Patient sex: M
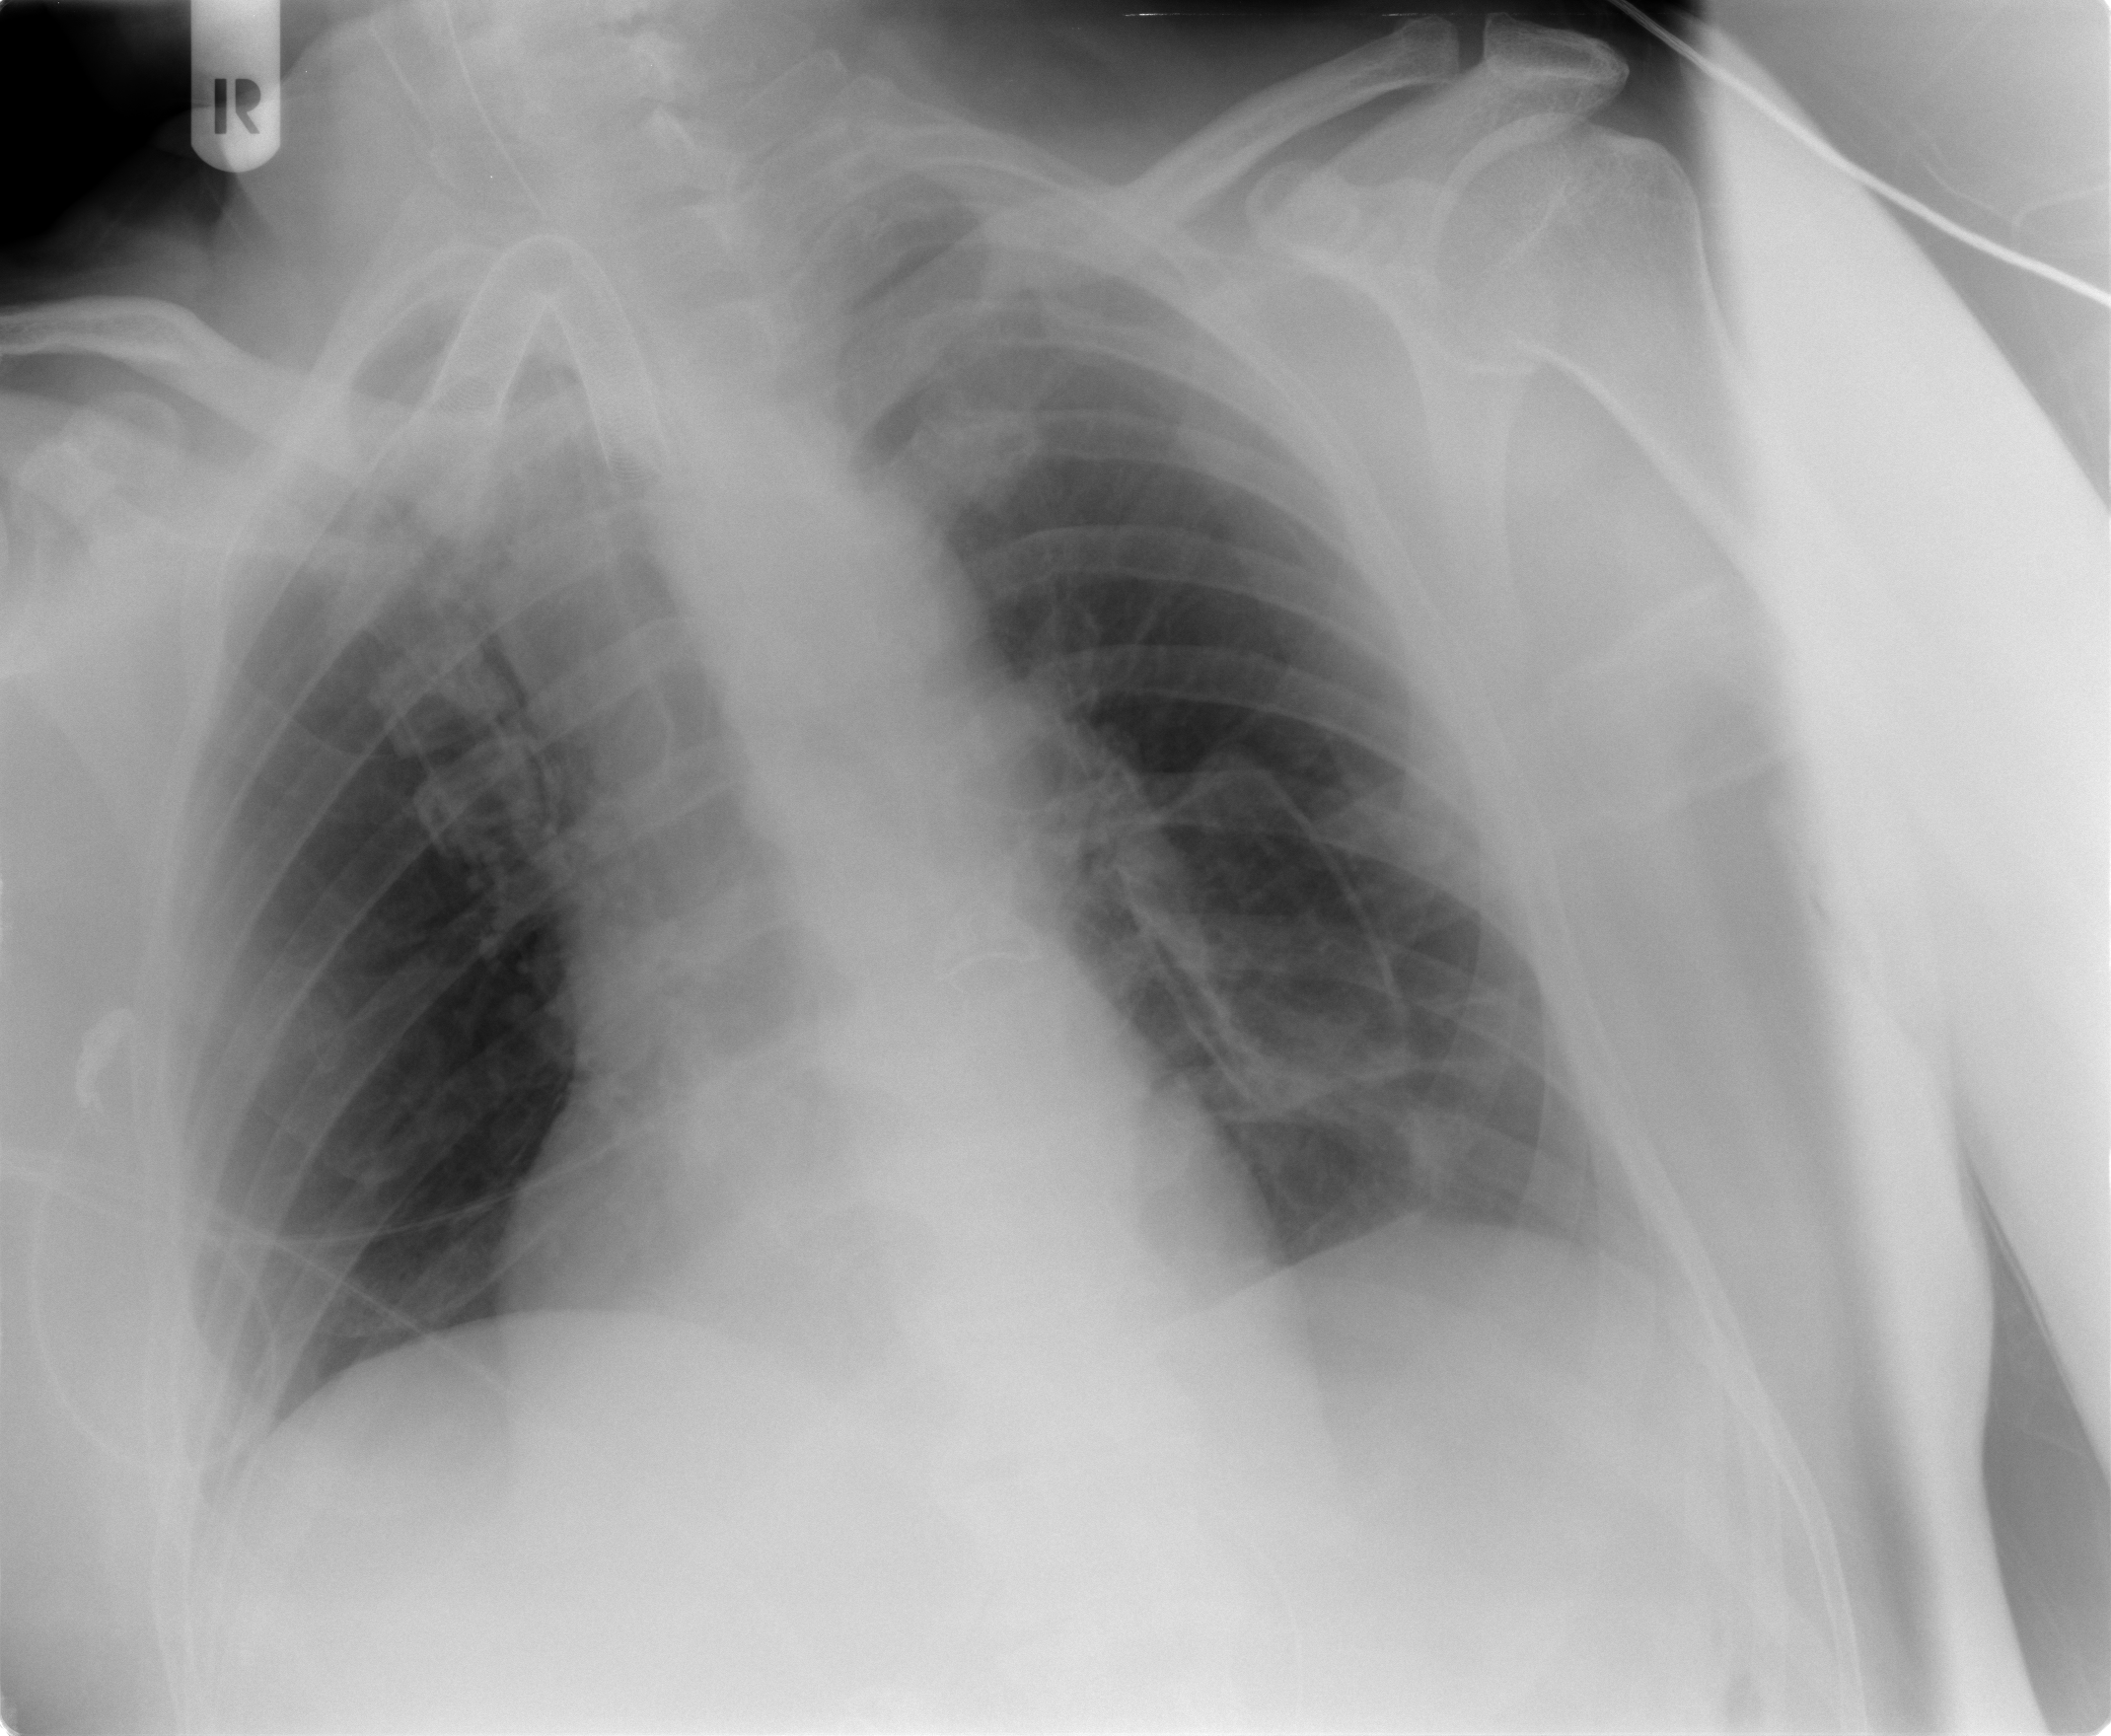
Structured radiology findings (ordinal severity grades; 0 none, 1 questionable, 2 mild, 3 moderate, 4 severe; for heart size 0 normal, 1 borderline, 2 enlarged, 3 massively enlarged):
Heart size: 1
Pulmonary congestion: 0
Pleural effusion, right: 1
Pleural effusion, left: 1
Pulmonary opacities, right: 0
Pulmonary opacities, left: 0
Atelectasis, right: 2
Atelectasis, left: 2